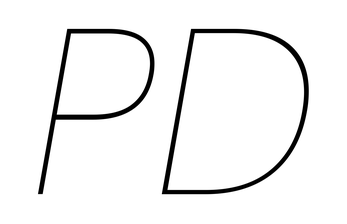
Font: Poppins-ThinItalic